Question: I am quite new to R, and I would like to create a function that would take a few points, find the center of these points (like something the center of mass), and from these points draw lines that separate the groups of points, with that center in the middle of the points. Similar of making slices of pie: from center we divide the pie, to get an equal amount of parts.
The code I used for finding the centers and the plot itself is below:
'''
distance <- function(points1, points2) {
distanceMatrix <- matrix(NA, nrow=dim(points1)[1], ncol=dim(points2)[1])
for(i in 1:nrow(points2)) {
distanceMatrix[,i] <- sqrt(rowSums(t(t(points1)-points2[i,])^2))
}
distanceMatrix
}
find_cluster <- function(x, centers, distFun, nItter=10) {
clusterHistory <- vector(nItter, mode="list")
centerHistory <- vector(nItter, mode="list")
for(i in 1:nItter) {
distsToCenters <- distFun(x, centers)
clusters <- apply(distsToCenters, 1, which.min)
centers <- apply(x, 2, tapply, clusters, mean)
# Saving history
clusterHistory[[i]] <- clusters
centerHistory[[i]] <- centers
}
list(clusters=clusterHistory, centers=centerHistory)
}
a3=as.matrix(test)
centers <- a3[sample(nrow(a3), 5),]
theResult <- find_cluster(a3, centers, myEuclid, 10)
'''
The plot:
'''
plot(a3, col=theResult$clusters[[i]],
main=paste("itteration:", i), xlab="x", ylab="y")
points(theResult$centers[[i]],
cex=1, pch=19, col=1:nrow(theResult$centers[[i]]))
'''
So the function should do this:
1. Take input centers
2. Find where the center of mass ( or point mass) of these points(that are centers of clusters)
3. From the main center( that is center of mass), draw lines or polygons so its separates the cluster
The test data set can be found at <URL>:

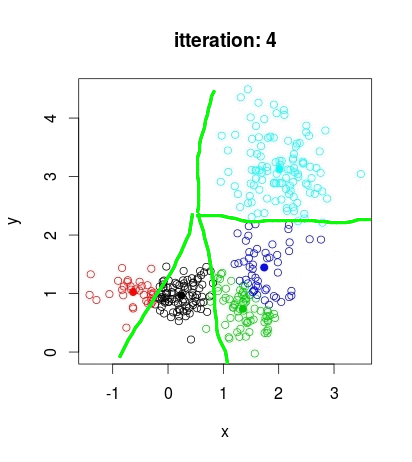
Answer: You could do something like this ('n' is the number of clusters you want)
'''
dat <- read.table(file="test.txt", header=T)
separateClusts <- function(n, dat) {
## Cartesian to polar (is there a function for this?)
cart2pol <- function(x, y, deg = FALSE) {
r <- sqrt(x^2 + y^2)
theta <- atan(y / x)
theta[x < 0] <- theta[x < 0] + pi
theta[x >= 0 & y < 0] <- theta[x >= 0 & y < 0] + 2*pi
if (deg) theta <- theta * 180/pi
out <- cbind(r, theta)
names(out) <- c("r", "theta")
return( out )
}
## Get clusters
clusts <- kmeans(dat, n)
centers <- clusts$centers
## Center of mass of clusters
com <- matrix(colMeans(centers), ncol=2)
## Order them
cent <- t(t(centers) - c(com)) # center
pol <- cart2pol(cent[,1], cent[,2])
ord <- sort(pol[,2], index=T)$ix
ordered <- as.data.frame(centers[ord, ])
## Get midpoints
mids <- with(ordered, {
data.frame(
xmid=c(x[-1] - x[-length(x)], x[1]-x[length(x)])/2 + x,
ymid=c(y[-1] - y[-length(y)], y[1]-y[length(y)])/2 + y
)
})
## Plot
plot(dat, col=clusts$cluster)
points(com, col="blue", pch=16, cex=2)
points(centers, col="red", pch=16, cex=2)
points(mids, col="orange", pch=16, cex=2)
## Draw line segments
ms <- (tmp <- t(t(mids) - c(com)))[,2] / tmp[,1]
for (i in 1:nrow(mids))
segments(com[,1], com[,2],
com[,1] + (s <- sign(mids$x[i]-com[,1]))*5,
com[,2] + s*ms[i]*5, col="orange", lwd=2)
}
separateClusts(5, dat)
'''
<URL>
The red dots are cluster centers, orange dots are midpoints between consecutive centers. The order of the centers is determined by converting them to polar coordinates and using the angle.